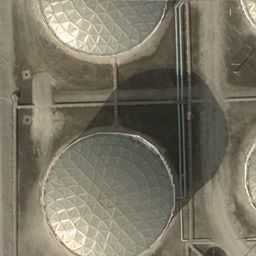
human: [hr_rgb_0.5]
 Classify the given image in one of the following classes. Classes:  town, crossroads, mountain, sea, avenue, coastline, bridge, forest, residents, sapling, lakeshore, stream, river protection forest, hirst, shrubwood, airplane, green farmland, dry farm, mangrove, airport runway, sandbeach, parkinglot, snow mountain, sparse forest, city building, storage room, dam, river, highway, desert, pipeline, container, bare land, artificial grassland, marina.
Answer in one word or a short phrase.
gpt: storage room